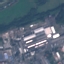
Land use / land cover: Industrial